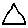
Label: triangle